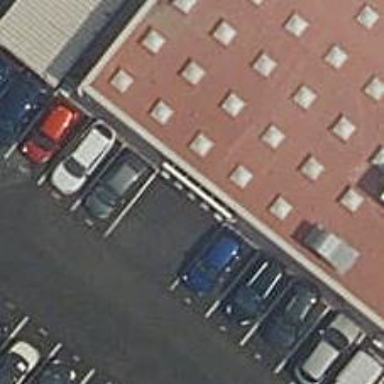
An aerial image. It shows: Parking entrance.